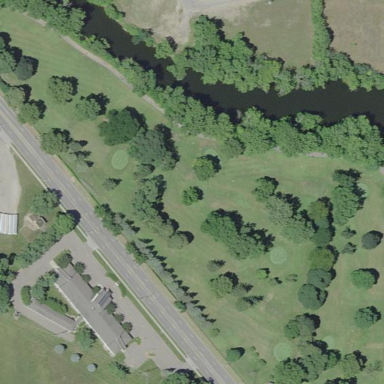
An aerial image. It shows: Golf course.